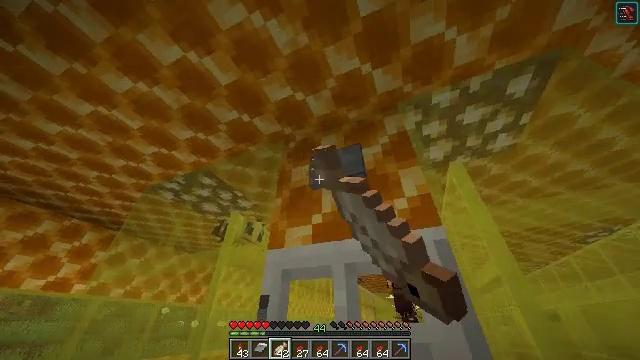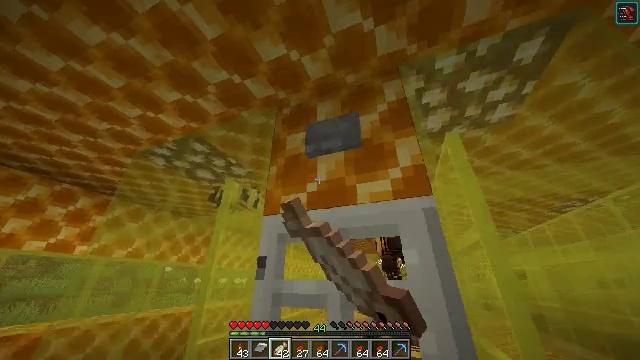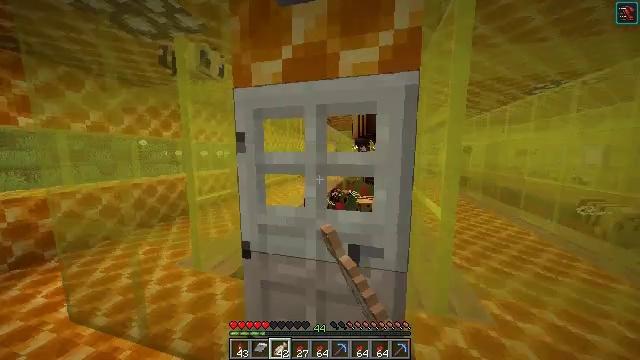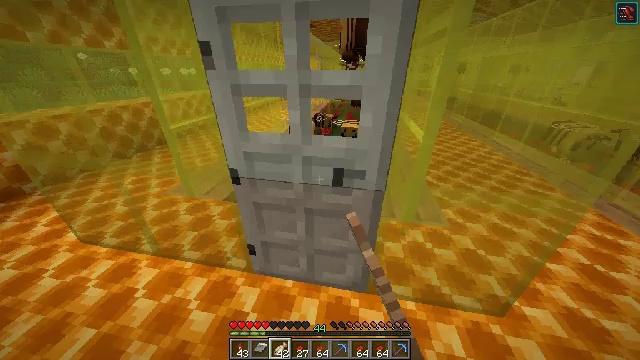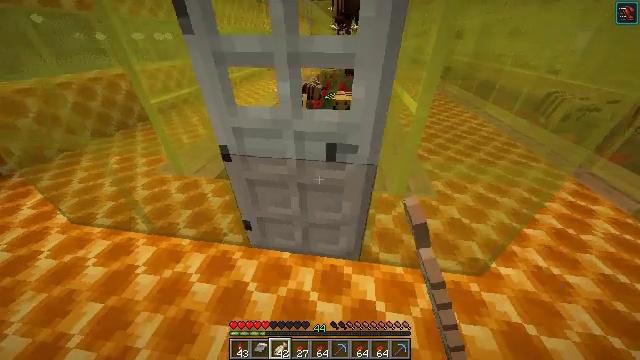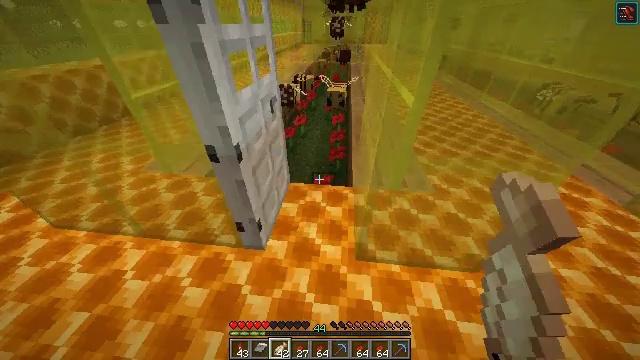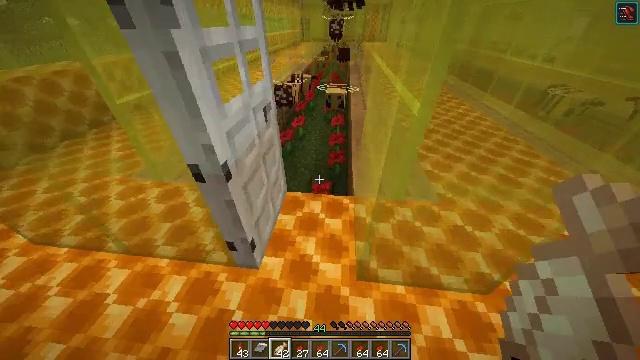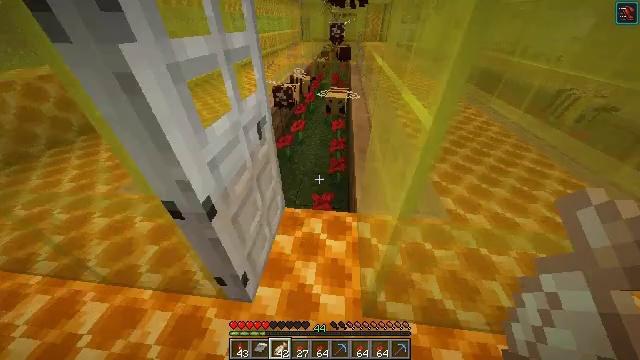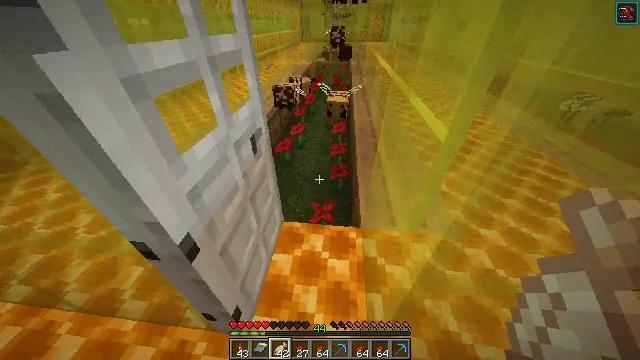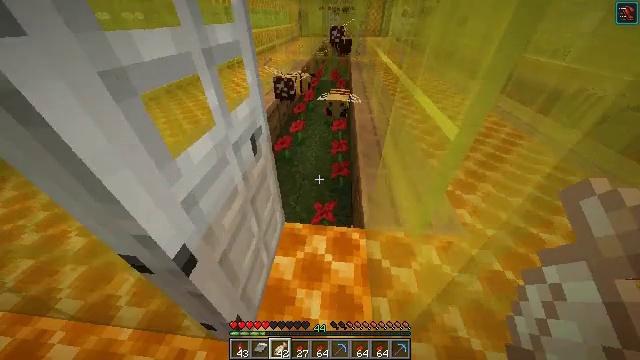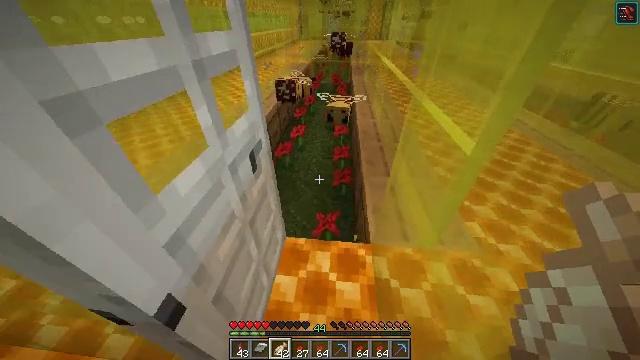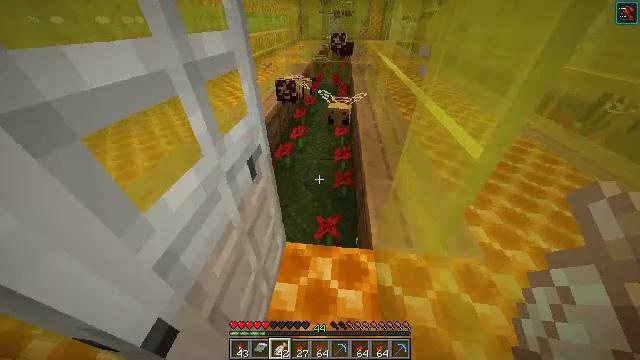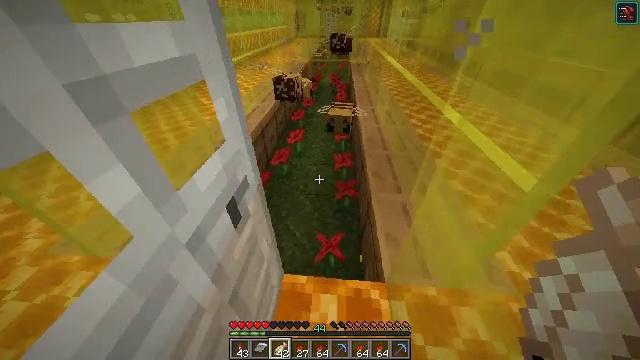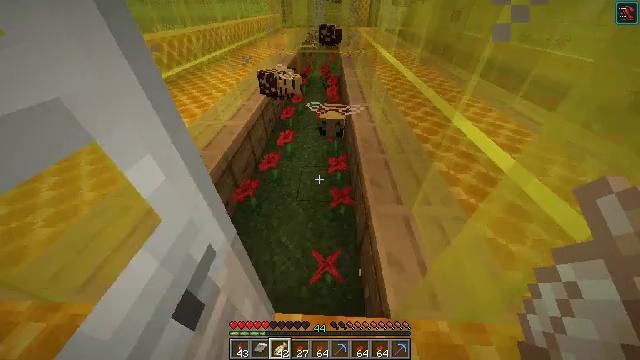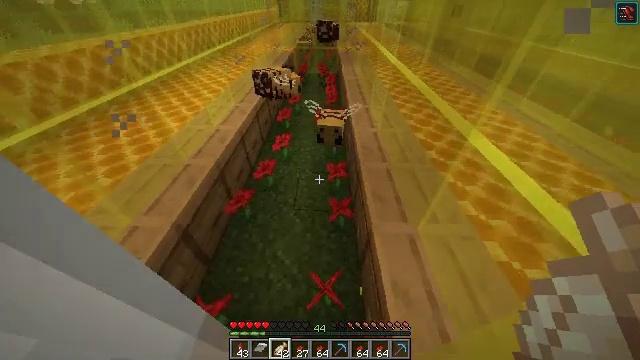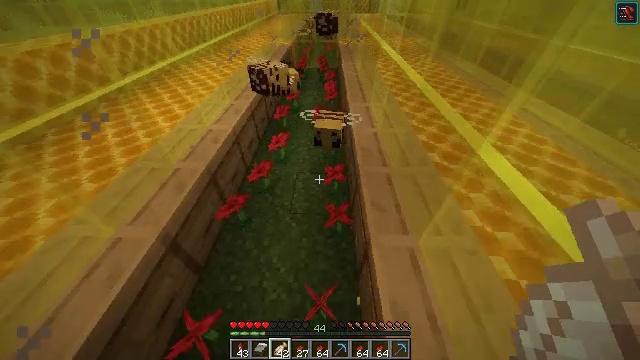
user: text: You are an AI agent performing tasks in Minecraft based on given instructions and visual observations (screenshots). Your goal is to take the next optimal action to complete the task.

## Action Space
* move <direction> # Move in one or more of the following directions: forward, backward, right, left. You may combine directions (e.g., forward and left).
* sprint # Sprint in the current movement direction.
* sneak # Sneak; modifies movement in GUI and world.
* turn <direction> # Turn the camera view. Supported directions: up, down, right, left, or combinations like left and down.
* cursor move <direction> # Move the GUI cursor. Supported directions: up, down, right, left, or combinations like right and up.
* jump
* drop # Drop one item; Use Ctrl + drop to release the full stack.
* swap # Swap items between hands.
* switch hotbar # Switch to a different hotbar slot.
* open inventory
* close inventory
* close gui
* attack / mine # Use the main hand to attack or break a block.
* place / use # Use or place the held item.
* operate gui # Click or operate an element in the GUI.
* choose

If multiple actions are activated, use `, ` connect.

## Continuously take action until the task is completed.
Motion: motion action
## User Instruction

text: Craft a honey block.
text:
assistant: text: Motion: turn right and down
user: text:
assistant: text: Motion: turn right and down
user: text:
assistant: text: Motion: turn right and down
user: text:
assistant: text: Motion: turn right and down
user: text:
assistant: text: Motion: move forward, turn right and down
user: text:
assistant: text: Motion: move forward
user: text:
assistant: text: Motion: move forward
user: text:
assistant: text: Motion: move forward
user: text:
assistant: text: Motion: move forward, turn down
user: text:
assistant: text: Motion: move forward
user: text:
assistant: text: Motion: move forward
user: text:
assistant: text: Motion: move forward
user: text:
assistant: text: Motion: move forward, turn right and down
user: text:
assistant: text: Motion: move forward
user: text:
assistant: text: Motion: move forward and move right, turn down
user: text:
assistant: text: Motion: move forward and move right, turn down
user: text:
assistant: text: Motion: move forward and move right
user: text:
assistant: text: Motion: move forward and move right, turn left
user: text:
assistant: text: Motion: move forward and move right, turn left and down
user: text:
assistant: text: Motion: move right, turn left and down
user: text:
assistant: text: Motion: move right, turn left and down
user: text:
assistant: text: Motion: move right, turn left
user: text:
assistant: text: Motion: no_op
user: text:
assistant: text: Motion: no_op
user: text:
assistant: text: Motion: no_op
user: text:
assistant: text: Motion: no_op
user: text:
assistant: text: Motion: no_op
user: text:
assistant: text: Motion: no_op
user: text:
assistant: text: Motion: no_op
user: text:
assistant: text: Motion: turn left